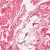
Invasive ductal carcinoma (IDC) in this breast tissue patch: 0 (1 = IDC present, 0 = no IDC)